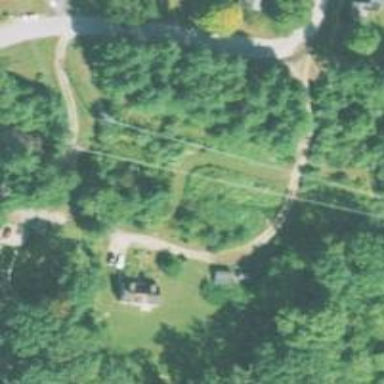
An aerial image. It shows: Residential driveway serving as service road.